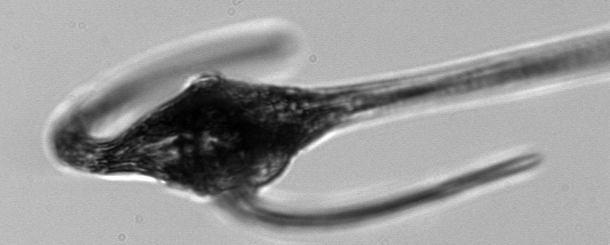
Label: Tripos